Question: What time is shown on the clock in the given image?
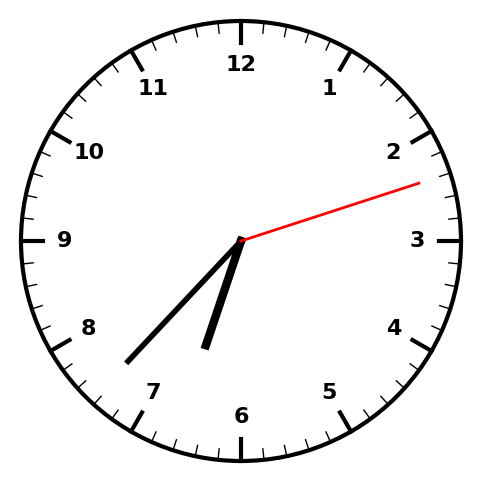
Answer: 06:37:12